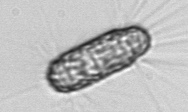
Label: Corethron_hystrix